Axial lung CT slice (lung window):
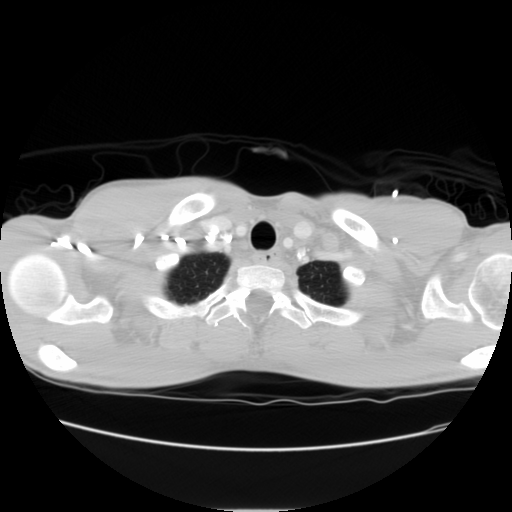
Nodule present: no